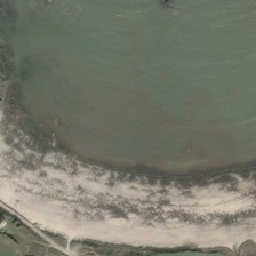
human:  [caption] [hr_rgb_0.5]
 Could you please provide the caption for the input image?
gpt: The Yellow Beach is near a big pond.

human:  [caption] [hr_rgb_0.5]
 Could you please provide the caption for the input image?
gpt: The yellow beach is near a big pond.

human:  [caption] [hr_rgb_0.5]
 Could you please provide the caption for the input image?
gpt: The water near the beach seems to be polluted by green.

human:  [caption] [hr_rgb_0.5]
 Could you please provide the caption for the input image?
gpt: The water near the beach seems to be polluted by its green color.

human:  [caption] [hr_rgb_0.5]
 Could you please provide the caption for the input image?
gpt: A yellow beach by a big pond.